Из ферромагнитного материала с магнитной проницаемостью $\mu\gg 1$ изготовлен брусок размером $2a\times 2a\times a$. В бруске сделана узкая щель толщиной $d$ и глубиной $a$ ($\mu d\gg a\gg d)$. Сверхпроводящее кольцо диаметром $a$ и индуктивностью (вдали от бруска) $L$ внесли в щель. В этом положении по кольцу течет ток $I$.
Какую работу нужно совершить, чтобы вытащить кольцо из щели и перенести его на большое расстояние от бруска? Гистерезисом материала пренебречь.
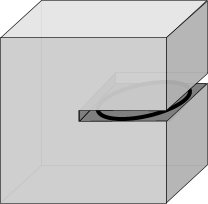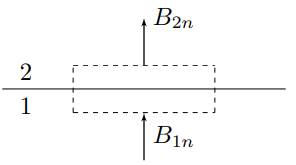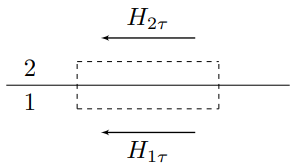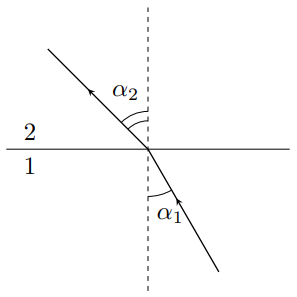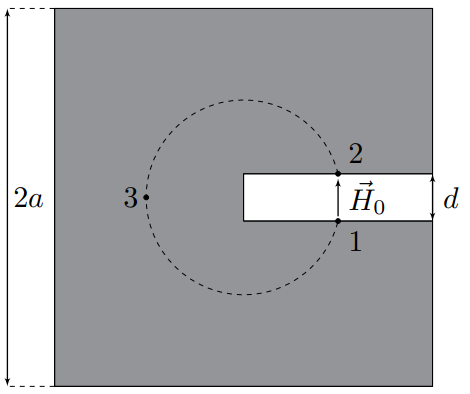
Решение: Пусть $\Phi$ - полный поток магнитного поля (как самого витка, так и бруска), пронизывающего виток. Покажем, что поскольку гистерезисом в бруске можно пренебречь, магнитная энергия системы $W$ при силе тока $I_\text{в}$ в витке равна: $$W=\cfrac{\Phi I_\text{в}}{2}{.} $$ Рассмотрим виток с нулевой силой тока в нём. Тогда, работа источника, медленно увеличившего силу тока в витке до $I_\text{в}$ будет равна магнитной энергии системы. При увеличении силы тока, в витке возникает ЭДС индукции, компенсируемая источником. Отсюда: $$\mathcal{E}_\text{ист}=\cfrac{d\Phi}{dt}{.} $$ Тогда для мощности и работы источника соответственно получим: $$P_\text{ист}=I_\text{в}\cfrac{d\Phi}{dt}\Rightarrow{A_\text{ист}=\int\limits_0^{\Phi}I_\text{в}d\Phi}{.} $$ Поскольку брусок является однородным и линейным ферромагнетиком, во всех точках создаваемое им магнитное поле прямо пропорционально силе тока тока $I_\text{в}$. Значит, магнитный поток $\Phi$ также прямо пропорционален $I_\text{в}$. Отсюда имеем: $$A_\text{ист}=\cfrac{\Phi I_\text{в}}{2}=W{.} $$ Магнитные энергии системы $W_1$ и $W_2$ внутри и вдали от бруска равны соответственно: $$W_1=\cfrac{\Phi I}{2}\qquad W_2=\cfrac{\Phi^2}{2L}{,} $$ откуда работа по перемещению витка равняется: $$A=W_2-W_1=\cfrac{\Phi^2}{2L}-\cfrac{\Phi I}{2}{.} $$ Задача свелась к нахождению магнитного потока $\Phi$.     Поскольку $\alpha_1\to{0}$ - тангенциальная компонента $H_\tau\to{0}$, откуда следует, что внутри бруска величина $\overline{H}$ имеет следующий порядок:$$\overline{H}\cong{\cfrac{H_0}{\mu}}{.}$$Поскольку по условию $\mu d\gg{a}$, соотношение между слагаемыми, входящими в циркуляцию вектора $\vec{H}$ по контуру $1231$ следующее:$$\overline{H}a\cong{\cfrac{H_0a}{\mu}}\ll{H_0d}{.}$$Отсюда находим:$$H_0\approx{\cfrac{I}{d}}{.}$$Тогда, поскольку магнитное поле в области зазора можно считать однородным, имеем:$$\Phi=\cfrac{\pi{a}^2B_0}{4}=\cfrac{\mu_0\pi{a}^2I}{4d}{,}$$откуда окончательно имеем:
Ответ: $A=\cfrac{\mu_0\pi I^2a^2}{8d}\left(\cfrac{\mu_0\pi a^2}{4dL}-1\right)$
Темы:
T, ★, Электромагнетизм, Магнитостатика, Индуктивность, Магнитный поток, 2012, Physics Cup